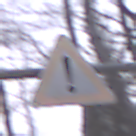
Verkehrszeichen: Gefahrenstelle
Umgebung: Outdoor, Nature
Tageszeit: Midday
Wetter: Overcast
Licht: Natural
Jahreszeit: Autumn
Kontrast: LowContrast